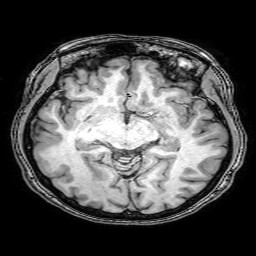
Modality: T1w
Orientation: coronal
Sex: female
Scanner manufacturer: philips
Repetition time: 0.008093 s
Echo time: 0.0037 s